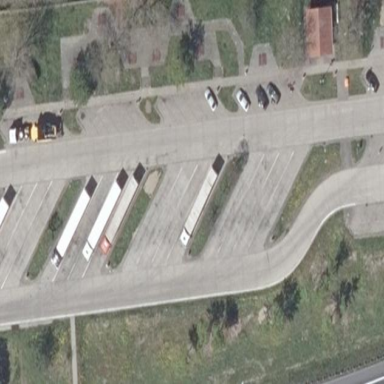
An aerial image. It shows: Parking area with surface.